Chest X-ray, PA view. Patient: 56 years old, sex F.
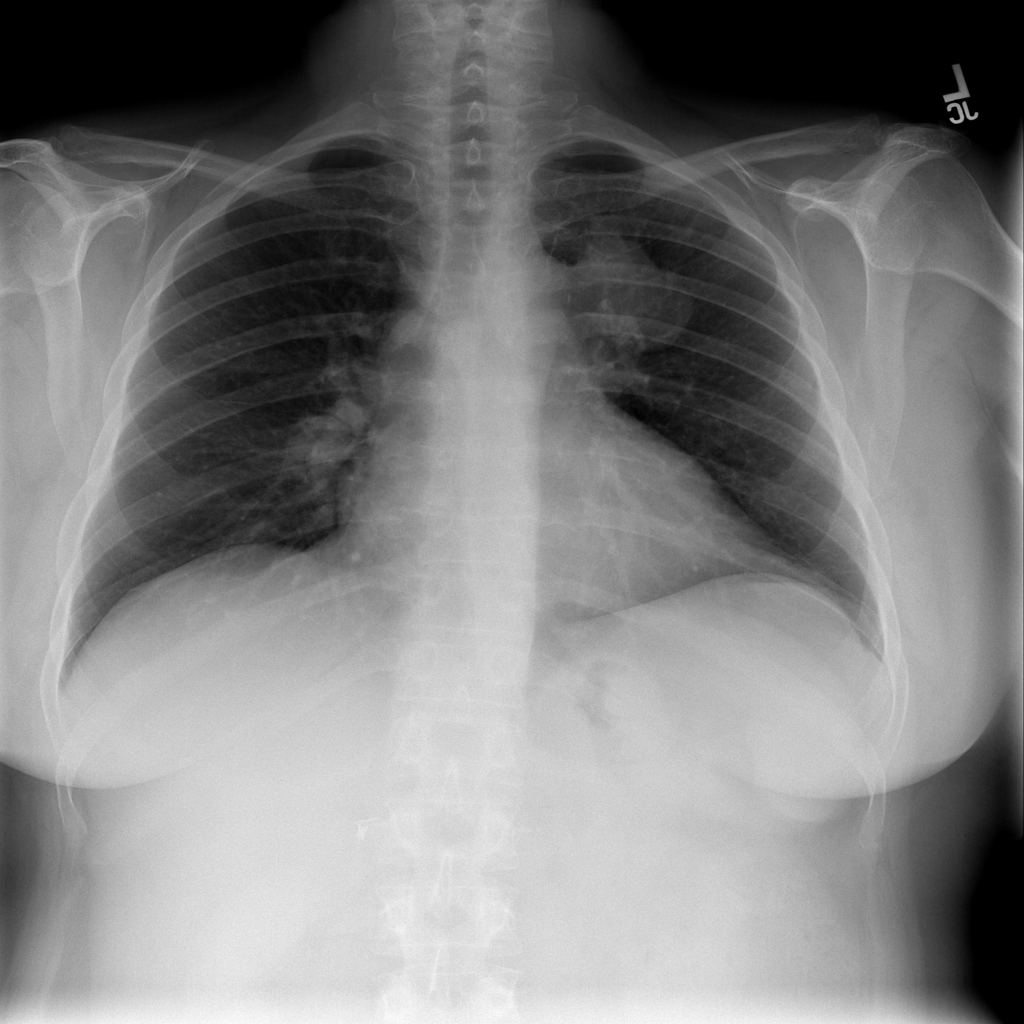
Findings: Mass, Nodule